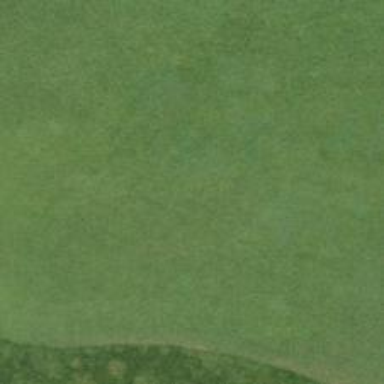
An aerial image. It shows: View of golf hole.